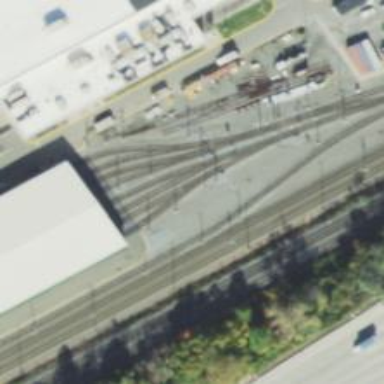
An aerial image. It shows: Light rail yard with electrified contact lines.